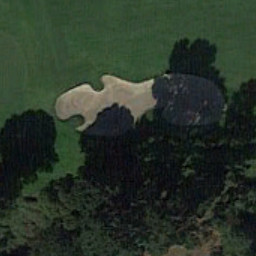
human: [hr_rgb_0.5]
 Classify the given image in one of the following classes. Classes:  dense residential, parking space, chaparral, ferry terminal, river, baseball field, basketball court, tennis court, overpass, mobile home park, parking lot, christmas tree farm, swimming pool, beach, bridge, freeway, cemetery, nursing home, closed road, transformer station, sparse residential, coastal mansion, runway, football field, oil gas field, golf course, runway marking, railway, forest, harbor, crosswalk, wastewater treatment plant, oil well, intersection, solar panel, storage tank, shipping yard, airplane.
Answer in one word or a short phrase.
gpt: golf course